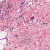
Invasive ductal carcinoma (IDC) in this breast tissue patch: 0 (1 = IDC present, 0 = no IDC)